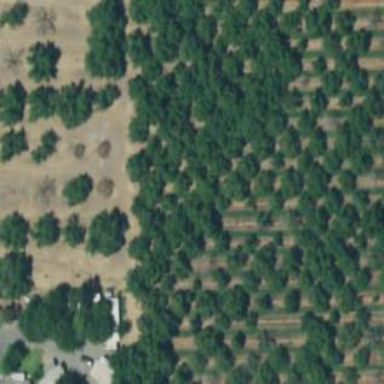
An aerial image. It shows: Orchard.